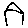
Label: house